Question: I want the grey background highlight to line up with the two vertical dashed lines that I've inserted into my plot. I can get the highlight to line up with "nd" and "pc", but I'd like the background to align between the two time points (pre/post treatment).
I've tried identifying the border of the highlight as x= 1.5 and 4.5, like I've done with the dashed lines, but I get '"Error: Discrete value supplied to continuous scale"' as a result.
Data:
'''
> dput(LipCon)
structure(list(ChillTime = structure(c(1L, 1L, 1L, 1L, 2L, 2L,
2L, 2L, 3L, 3L, 3L, 3L, 4L, 4L, 4L, 4L, 5L, 5L, 5L, 5L), .Label = c("nd",
"6", "13", "24", "pc"), class = "factor"), Lipid = c(30.85703644,
21.91554596, 25.<PHONE>, 56.<PHONE>, 43.<PHONE>, 31.93075251,
21.50358848, 28.74947619, 31.81816769, 30.68972065, 26.63482725,
39.<PHONE>, 29.90226926, 24.28663997, 23.<PHONE>, 30.<PHONE>,
23.78336938, 18.92581619, 24.73146066, 22.48963284)), .Names = c("ChillTime",
"Lipid"), row.names = c(NA, -20L), class = "data.frame")
'''
My current code is as follows:
'''
ggplot(LipCon, aes(x = ChillTime, y = Lipid)) +
theme_bw() +
labs(x = 'Time (weeks)', y = 'Lipid Content (%)') +
ggtitle("Lipid Content") +
theme(plot.title = element_text(hjust = 0.5, face='bold')) +
geom_rect(aes(xmin = 'nd', xmax = 'pc', ymin=-Inf, ymax=Inf), alpha=0.6, fill="grey90") +
geom_boxplot() +
geom_vline(aes(xintercept=1.5), linetype="dashed") +
geom_vline(aes(xintercept=4.5), linetype="dashed")
'''

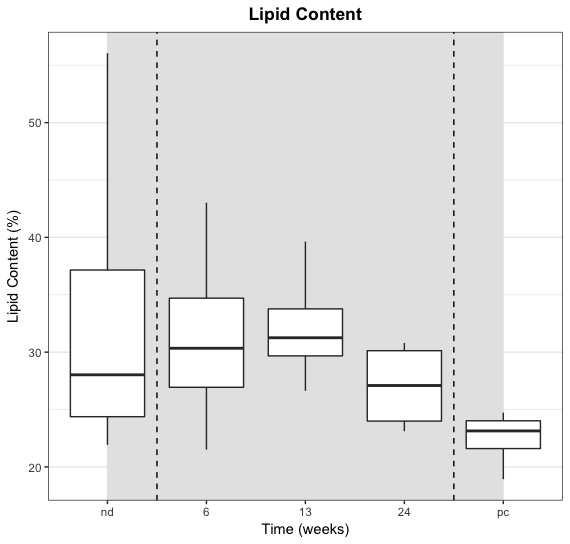
Answer: Do not write it like this with the 'aes':
'geom_rect(aes(xmin = 1.5, xmax = 4.5, ymin=-Inf, ymax=Inf), alpha=0.6, fill="grey90")'
Write this instead:
'geom_rect(xmin = 1.5, xmax = 4.5, ymin=-Inf, ymax=Inf, alpha=0.6, fill="grey90")'
The use of 'aes' forces your rectangle to conform to the scales that's plotting 'LipCon', where the x-axis is discrete for boxplots. Omitting the 'aes' part frees you from this constraint so you can plot on the x-axis using scalars to refer to exact places on the axis.
'''
ggplot(LipCon, aes(x = ChillTime, y = Lipid)) +
theme_bw() +
labs(x = 'Time (weeks)', y = 'Lipid Content (%)') +
ggtitle("Lipid Content") +
theme(plot.title = element_text(hjust = 0.5, face='bold')) +
geom_rect(xmin = 1.5, xmax = 4.5, ymin=-Inf, ymax=Inf, alpha=0.6, fill="grey90") +
geom_boxplot() +
geom_vline(aes(xintercept=1.5), linetype="dashed") +
geom_vline(aes(xintercept=4.5), linetype="dashed")
'''
<URL>